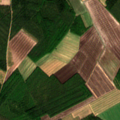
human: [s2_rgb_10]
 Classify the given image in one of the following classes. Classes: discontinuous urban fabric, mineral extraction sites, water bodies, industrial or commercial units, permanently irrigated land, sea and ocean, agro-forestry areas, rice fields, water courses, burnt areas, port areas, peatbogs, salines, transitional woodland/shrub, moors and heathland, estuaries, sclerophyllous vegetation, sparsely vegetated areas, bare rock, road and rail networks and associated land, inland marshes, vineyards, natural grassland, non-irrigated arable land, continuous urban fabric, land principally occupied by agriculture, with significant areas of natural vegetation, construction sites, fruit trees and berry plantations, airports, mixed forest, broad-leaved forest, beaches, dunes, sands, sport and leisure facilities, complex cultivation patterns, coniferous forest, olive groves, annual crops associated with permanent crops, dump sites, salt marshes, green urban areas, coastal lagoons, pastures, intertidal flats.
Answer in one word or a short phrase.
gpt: non-irrigated arable land, land principally occupied by agriculture, with significant areas of natural vegetation, coniferous forest, mixed forest